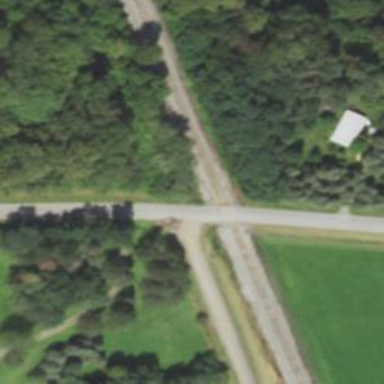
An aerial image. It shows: Level crossing along the railway.